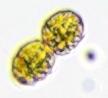
Label: Margalefidinium